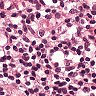
Metastatic tissue present: no